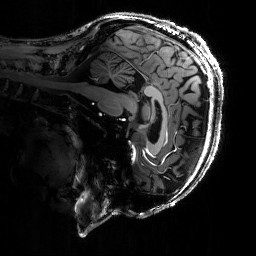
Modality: T1w
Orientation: sagittal
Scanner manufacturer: siemens
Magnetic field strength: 6.98 T
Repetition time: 2.3 s
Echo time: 0.00268 s